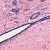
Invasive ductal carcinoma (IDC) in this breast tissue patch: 1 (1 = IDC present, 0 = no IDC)